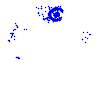
Particle: proton